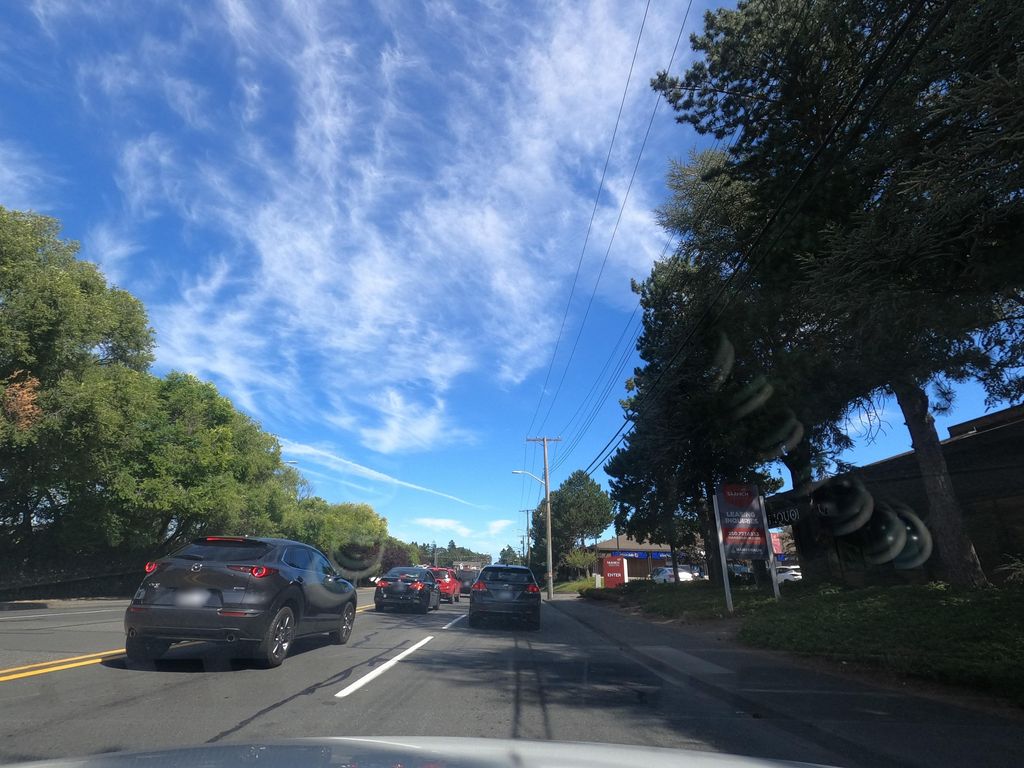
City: victoria